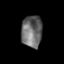
Tissue: lung
Cell type: Epithelial cells
Senescence score: 0.08687
Nuclear area (px): 650
Mean DAPI intensity: 106.612